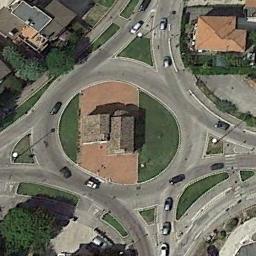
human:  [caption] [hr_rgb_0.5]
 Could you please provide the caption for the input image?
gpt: The roundabout connects four roads and some houses are in the middle of the roundabout .

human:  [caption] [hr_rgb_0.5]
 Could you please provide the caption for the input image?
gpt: There are some cars at the roundabout .

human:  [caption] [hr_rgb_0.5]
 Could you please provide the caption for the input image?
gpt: The roundabout is on the grass next to trees and buildings .

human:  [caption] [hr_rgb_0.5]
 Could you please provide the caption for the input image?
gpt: There are several moving vehicles on the road at the roundabout, There are several buildings and some trees and some lawns around the roundabout .

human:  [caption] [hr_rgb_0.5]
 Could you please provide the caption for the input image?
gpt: There are some green lawns around the roundabout .